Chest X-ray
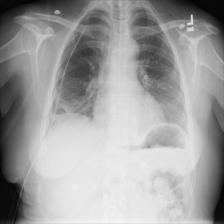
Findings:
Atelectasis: negative
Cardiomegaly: negative
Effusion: negative
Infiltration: negative
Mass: negative
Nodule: negative
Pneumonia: negative
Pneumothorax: positive
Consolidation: negative
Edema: negative
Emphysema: negative
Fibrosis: negative
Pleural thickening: negative
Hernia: negative